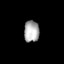
Tissue: lung
Cell type: Others
Senescence score: 0.1697
Nuclear area (px): 319
Mean DAPI intensity: 172.282